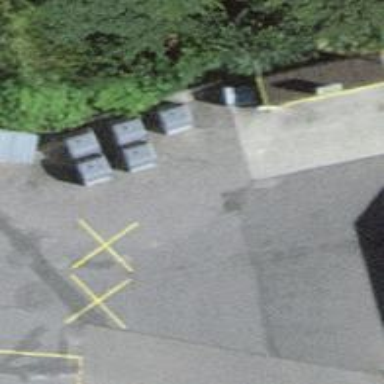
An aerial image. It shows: Recycling container for recycling.